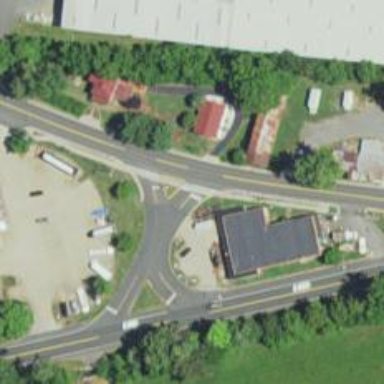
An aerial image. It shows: Stop road.